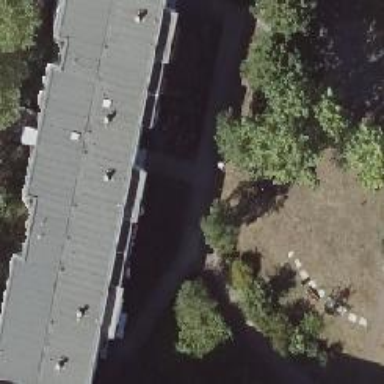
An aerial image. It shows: Building with apartments and flat roof.